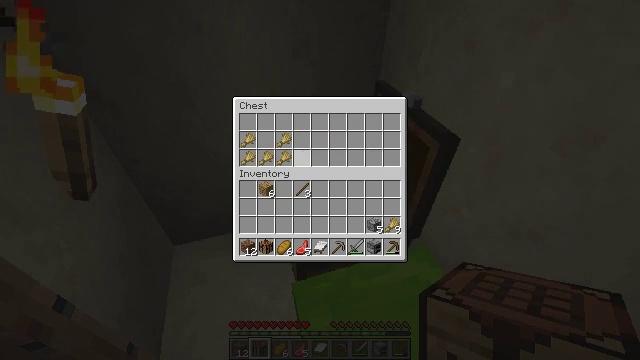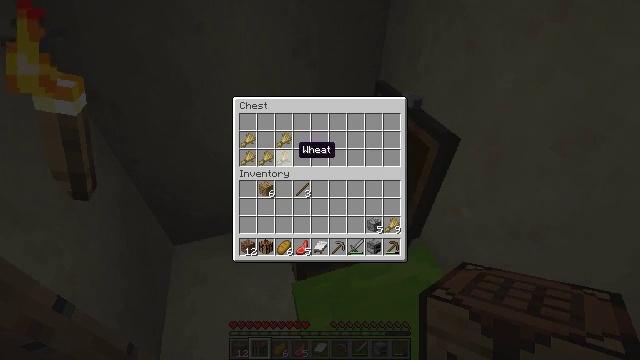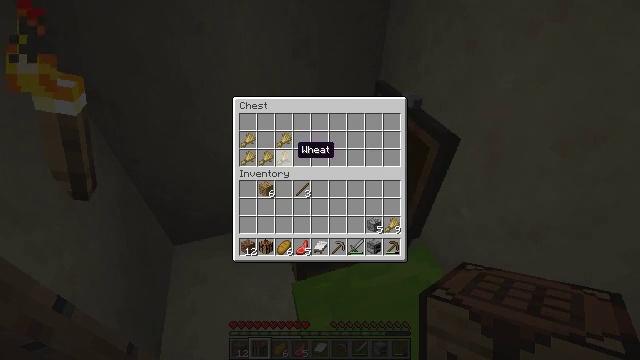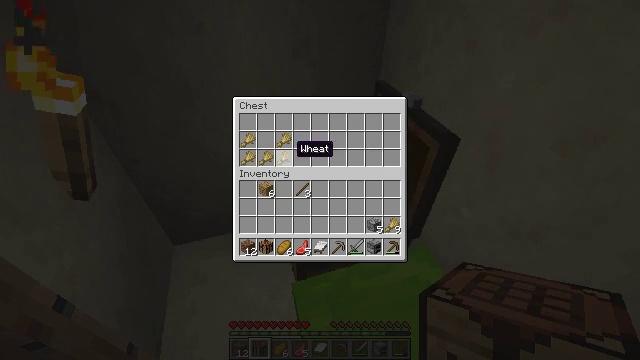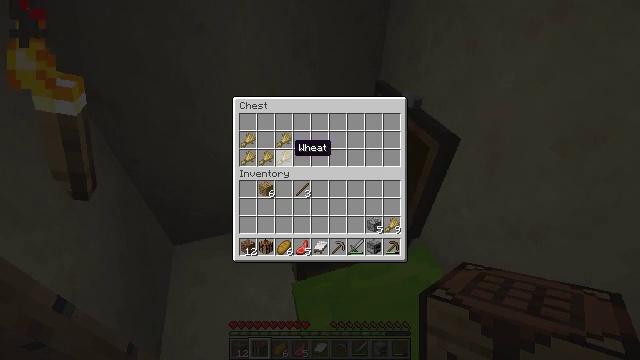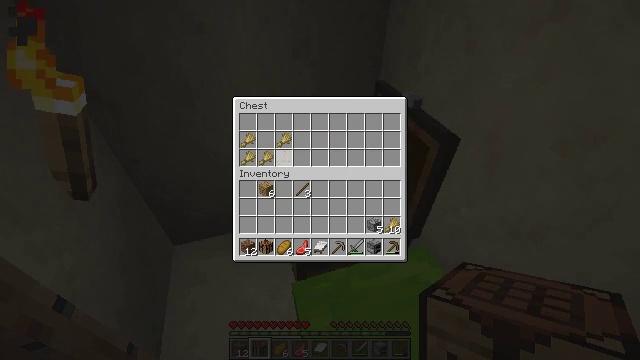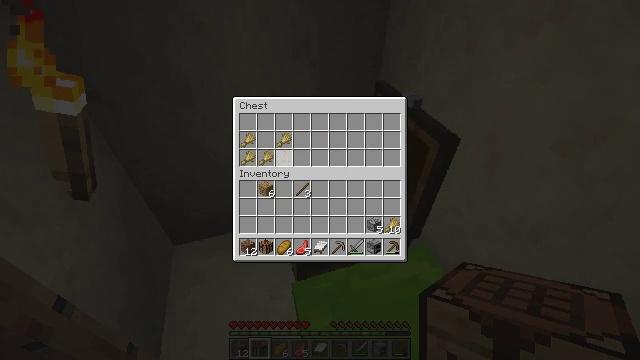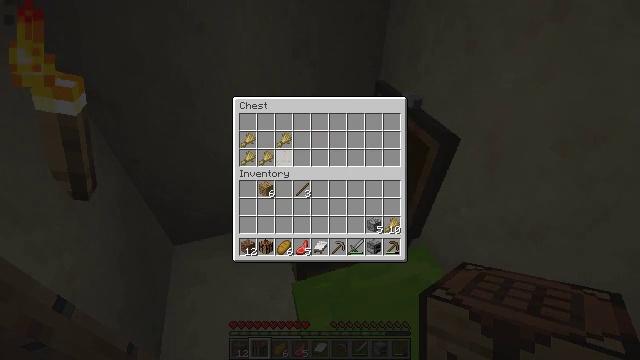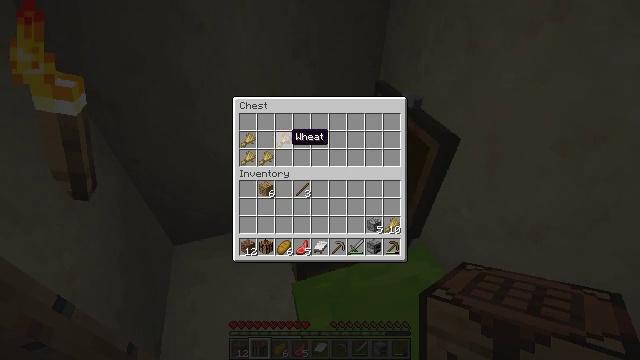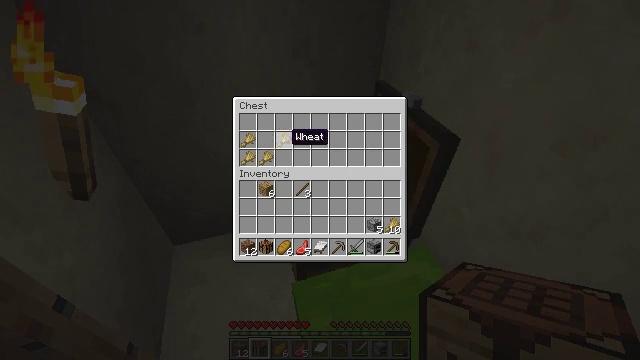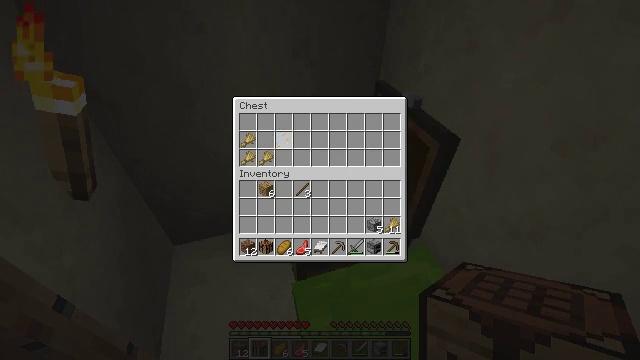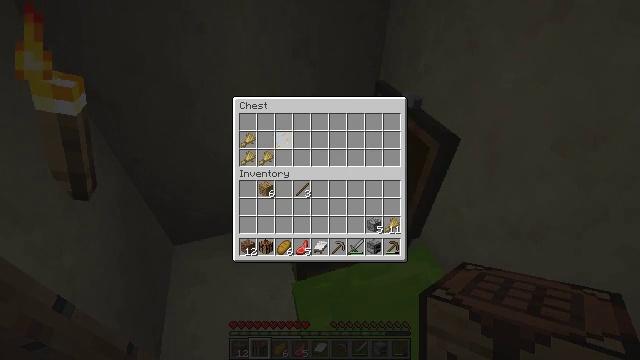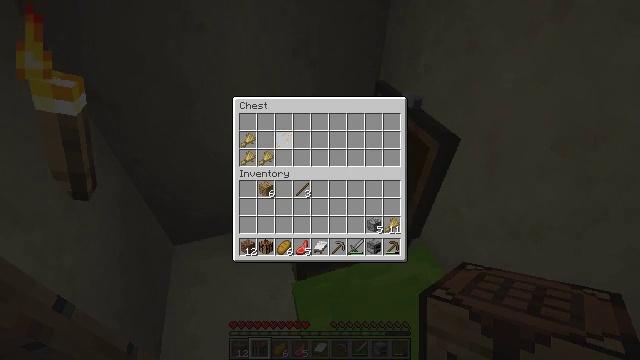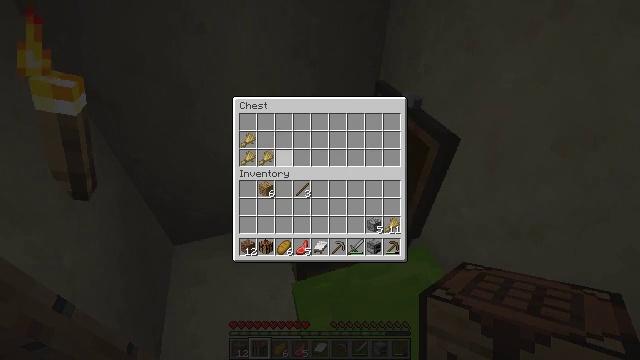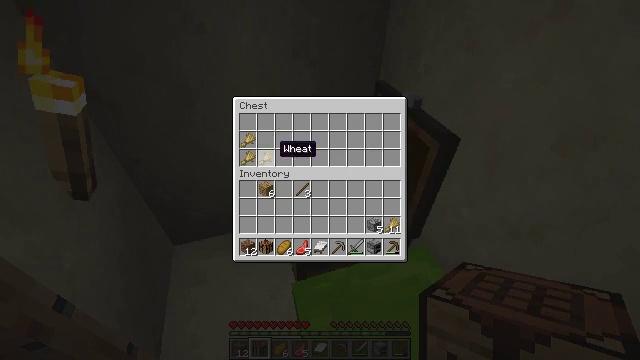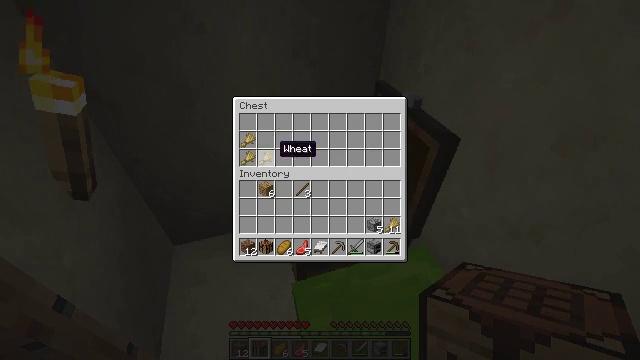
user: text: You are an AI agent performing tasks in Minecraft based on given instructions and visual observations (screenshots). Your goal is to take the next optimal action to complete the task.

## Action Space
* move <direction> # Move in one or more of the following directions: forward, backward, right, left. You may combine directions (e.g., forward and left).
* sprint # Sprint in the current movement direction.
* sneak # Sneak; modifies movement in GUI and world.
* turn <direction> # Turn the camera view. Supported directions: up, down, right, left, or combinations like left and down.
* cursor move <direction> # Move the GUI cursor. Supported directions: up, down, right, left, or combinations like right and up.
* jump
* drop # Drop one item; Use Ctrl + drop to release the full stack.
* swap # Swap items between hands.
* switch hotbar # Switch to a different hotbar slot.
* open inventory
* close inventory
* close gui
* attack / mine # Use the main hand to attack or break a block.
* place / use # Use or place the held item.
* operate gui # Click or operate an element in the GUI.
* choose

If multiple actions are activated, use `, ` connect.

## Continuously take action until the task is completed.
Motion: motion action
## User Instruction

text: Attack the jungle fence gate to remove it.
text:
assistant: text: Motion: sneak
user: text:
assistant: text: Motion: sneak
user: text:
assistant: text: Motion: sneak
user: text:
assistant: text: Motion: sneak
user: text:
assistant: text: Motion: sneak, choose
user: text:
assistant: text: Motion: sneak, choose
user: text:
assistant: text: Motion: sneak
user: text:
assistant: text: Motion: sneak
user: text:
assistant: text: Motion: sneak
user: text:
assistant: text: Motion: sneak, choose
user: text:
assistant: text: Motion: sneak, choose
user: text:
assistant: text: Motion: sneak, choose
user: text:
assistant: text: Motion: sneak
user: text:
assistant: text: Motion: sneak
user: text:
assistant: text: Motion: sneak
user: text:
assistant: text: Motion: sneak, choose
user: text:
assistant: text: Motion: sneak, choose
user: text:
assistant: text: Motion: sneak, cursor move left
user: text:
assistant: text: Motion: sneak, cursor move left
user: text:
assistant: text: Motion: sneak
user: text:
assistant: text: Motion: sneak, choose
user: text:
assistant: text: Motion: sneak, choose
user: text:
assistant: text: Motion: sneak
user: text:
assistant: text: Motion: sneak, cursor move up
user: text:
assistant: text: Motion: sneak
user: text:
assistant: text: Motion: sneak
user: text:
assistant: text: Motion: sneak
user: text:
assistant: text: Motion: sneak
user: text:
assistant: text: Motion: sneak
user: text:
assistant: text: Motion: sneak, choose